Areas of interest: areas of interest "Educational"
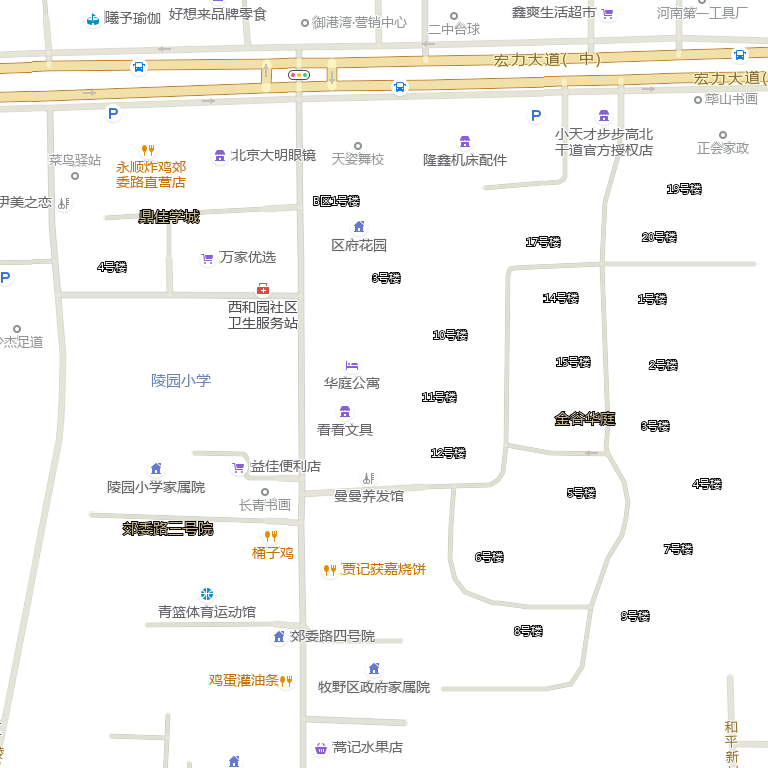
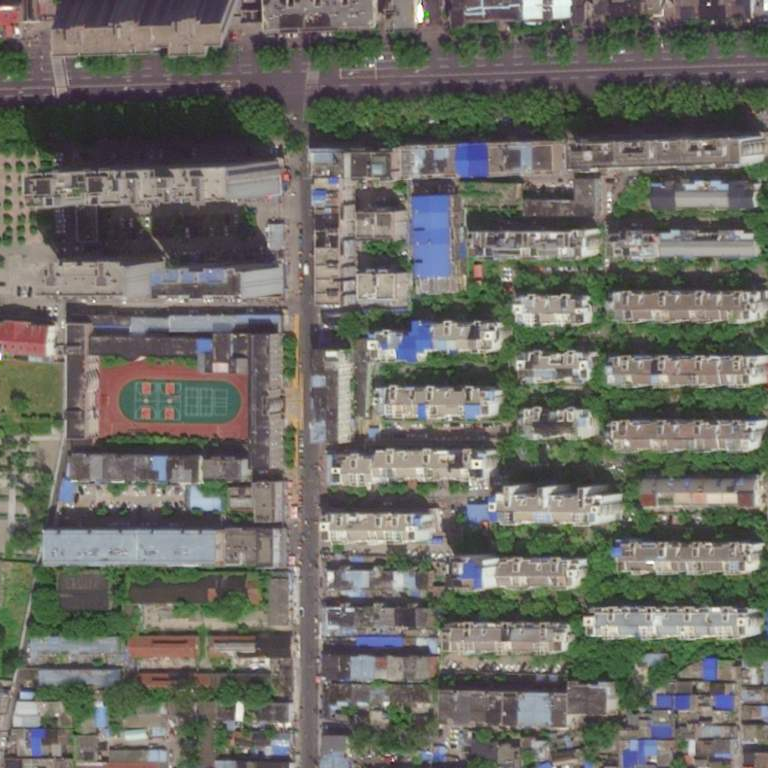